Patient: sex M, age 46
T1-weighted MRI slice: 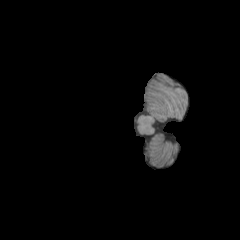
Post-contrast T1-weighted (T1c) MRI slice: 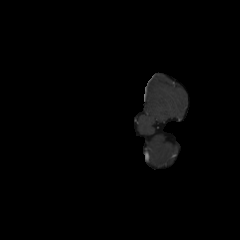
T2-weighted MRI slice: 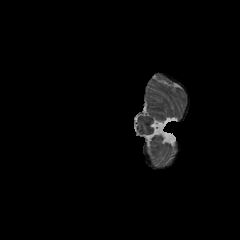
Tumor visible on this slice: no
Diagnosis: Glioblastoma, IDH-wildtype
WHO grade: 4